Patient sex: F
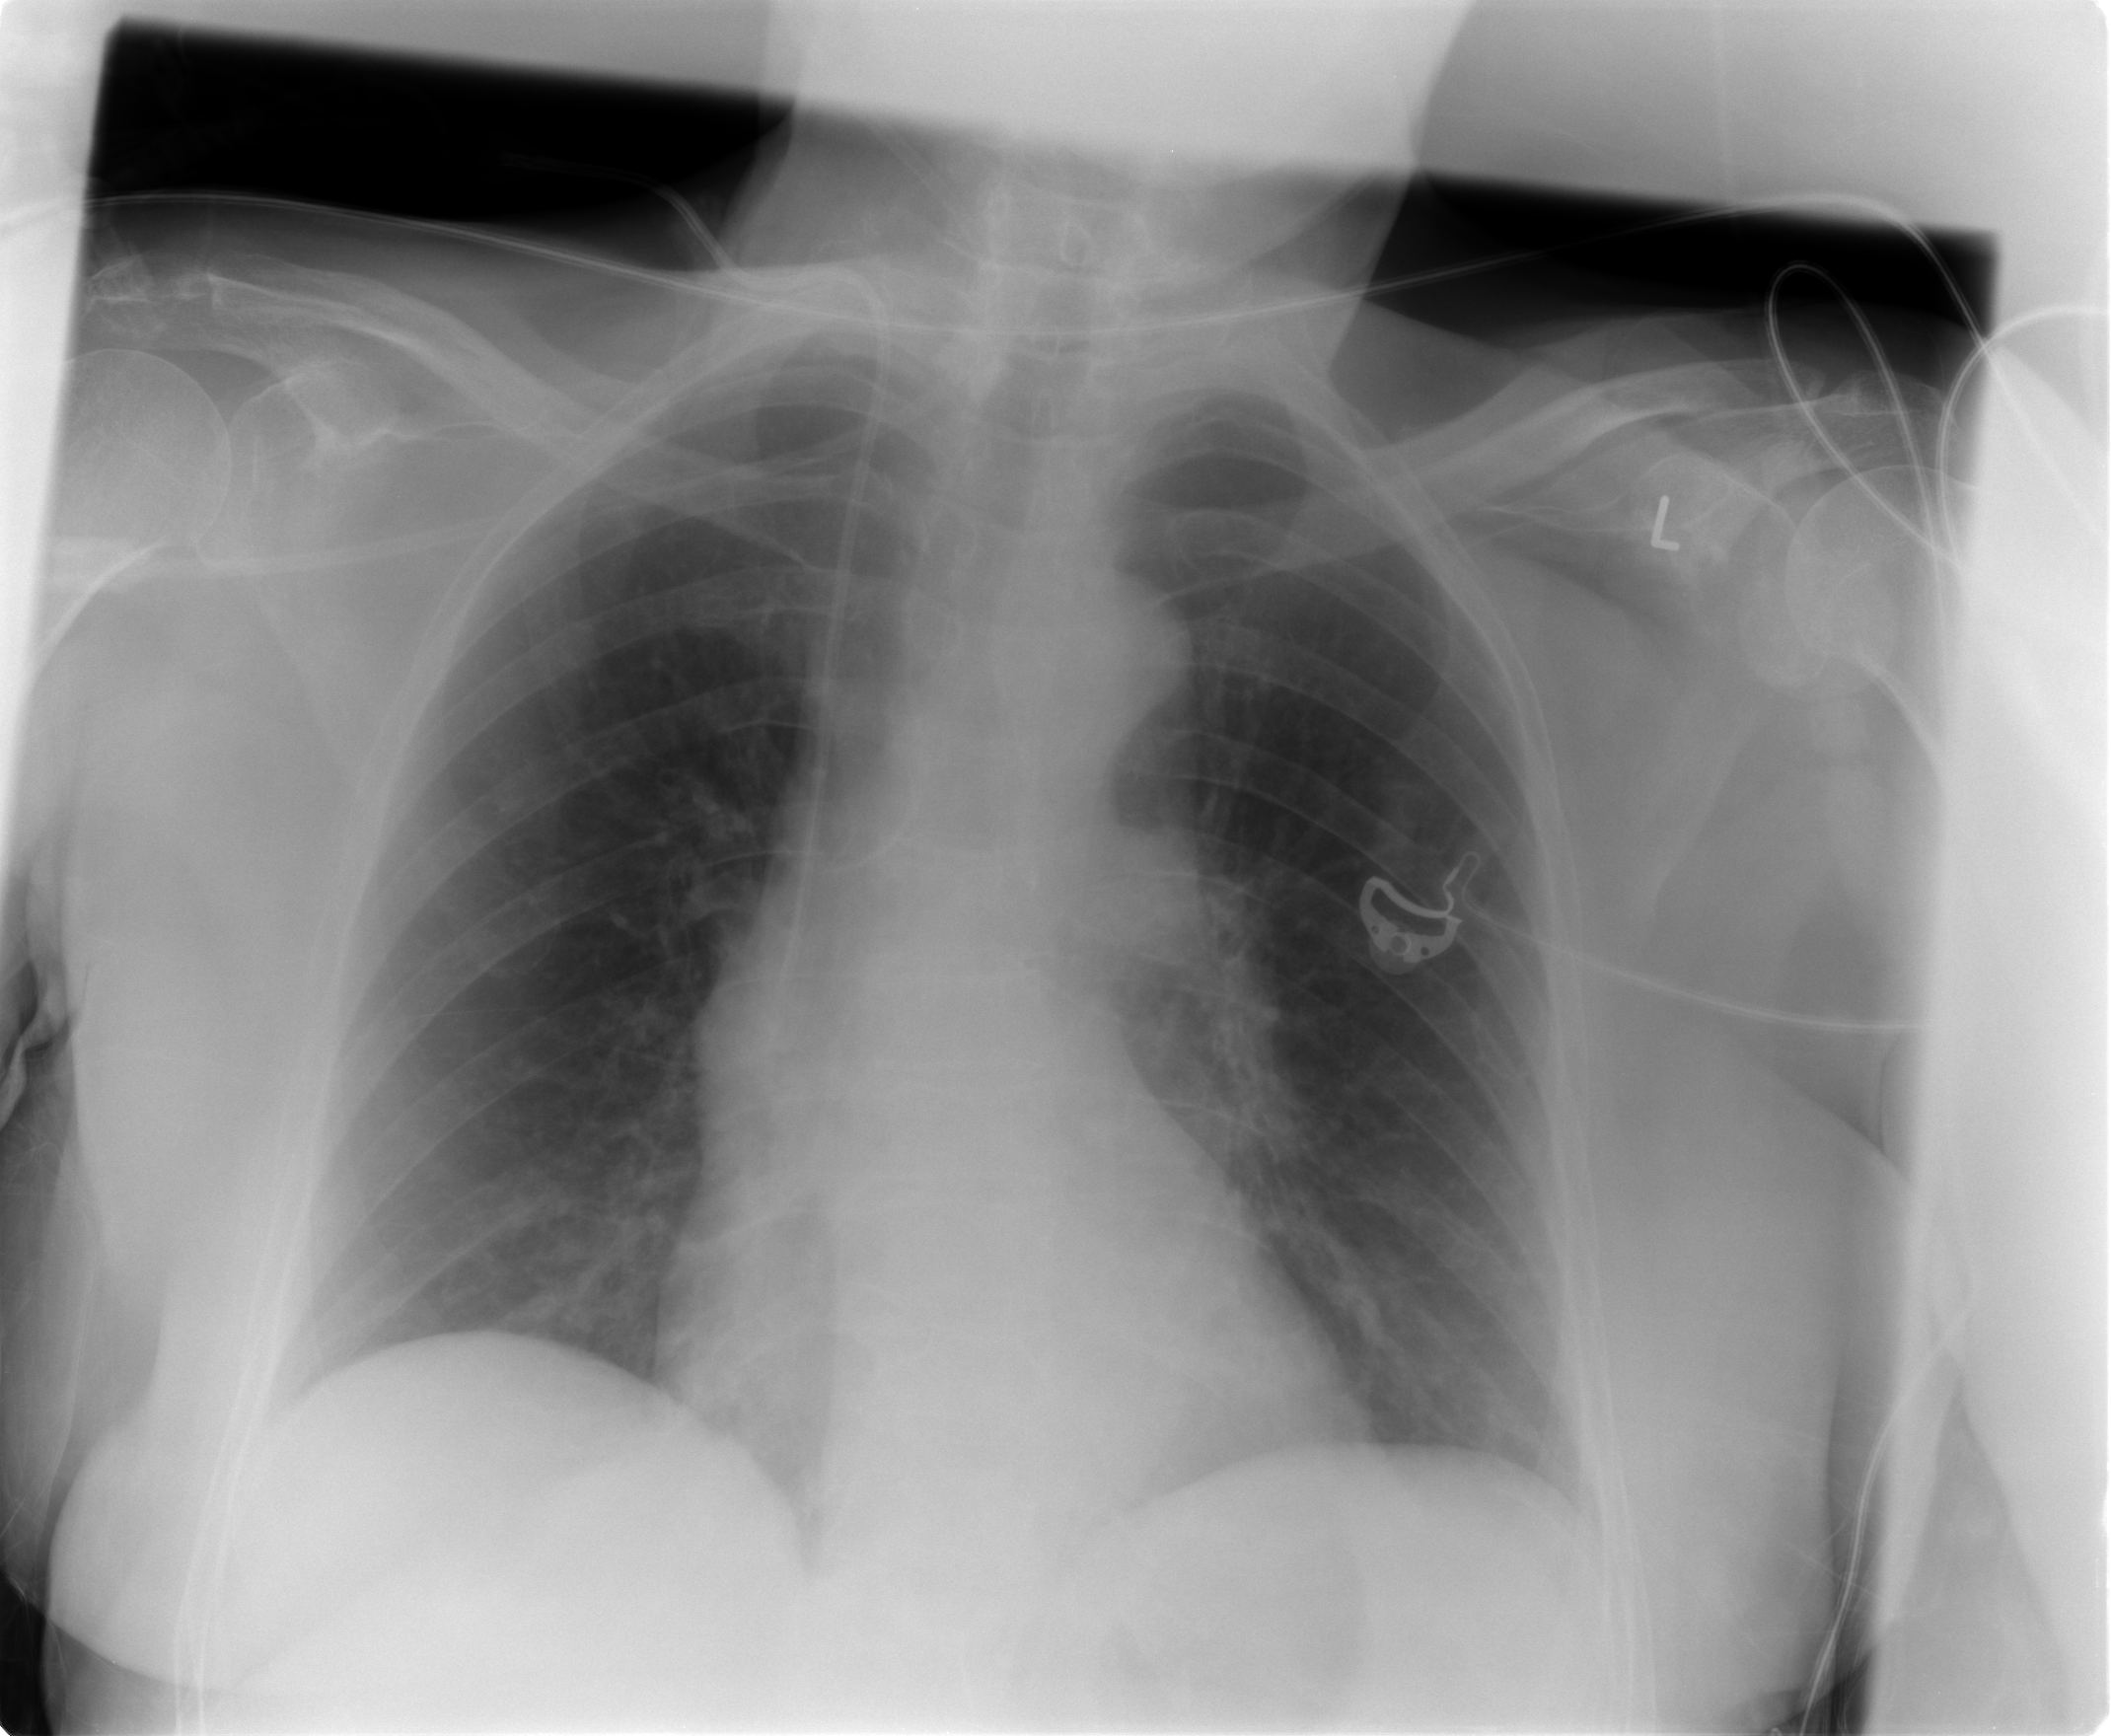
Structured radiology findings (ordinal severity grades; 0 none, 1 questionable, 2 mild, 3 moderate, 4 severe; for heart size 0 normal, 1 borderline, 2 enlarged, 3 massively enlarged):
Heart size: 0
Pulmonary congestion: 0
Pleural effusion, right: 0
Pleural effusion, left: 0
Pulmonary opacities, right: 0
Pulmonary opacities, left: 0
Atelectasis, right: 0
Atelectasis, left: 2